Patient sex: M
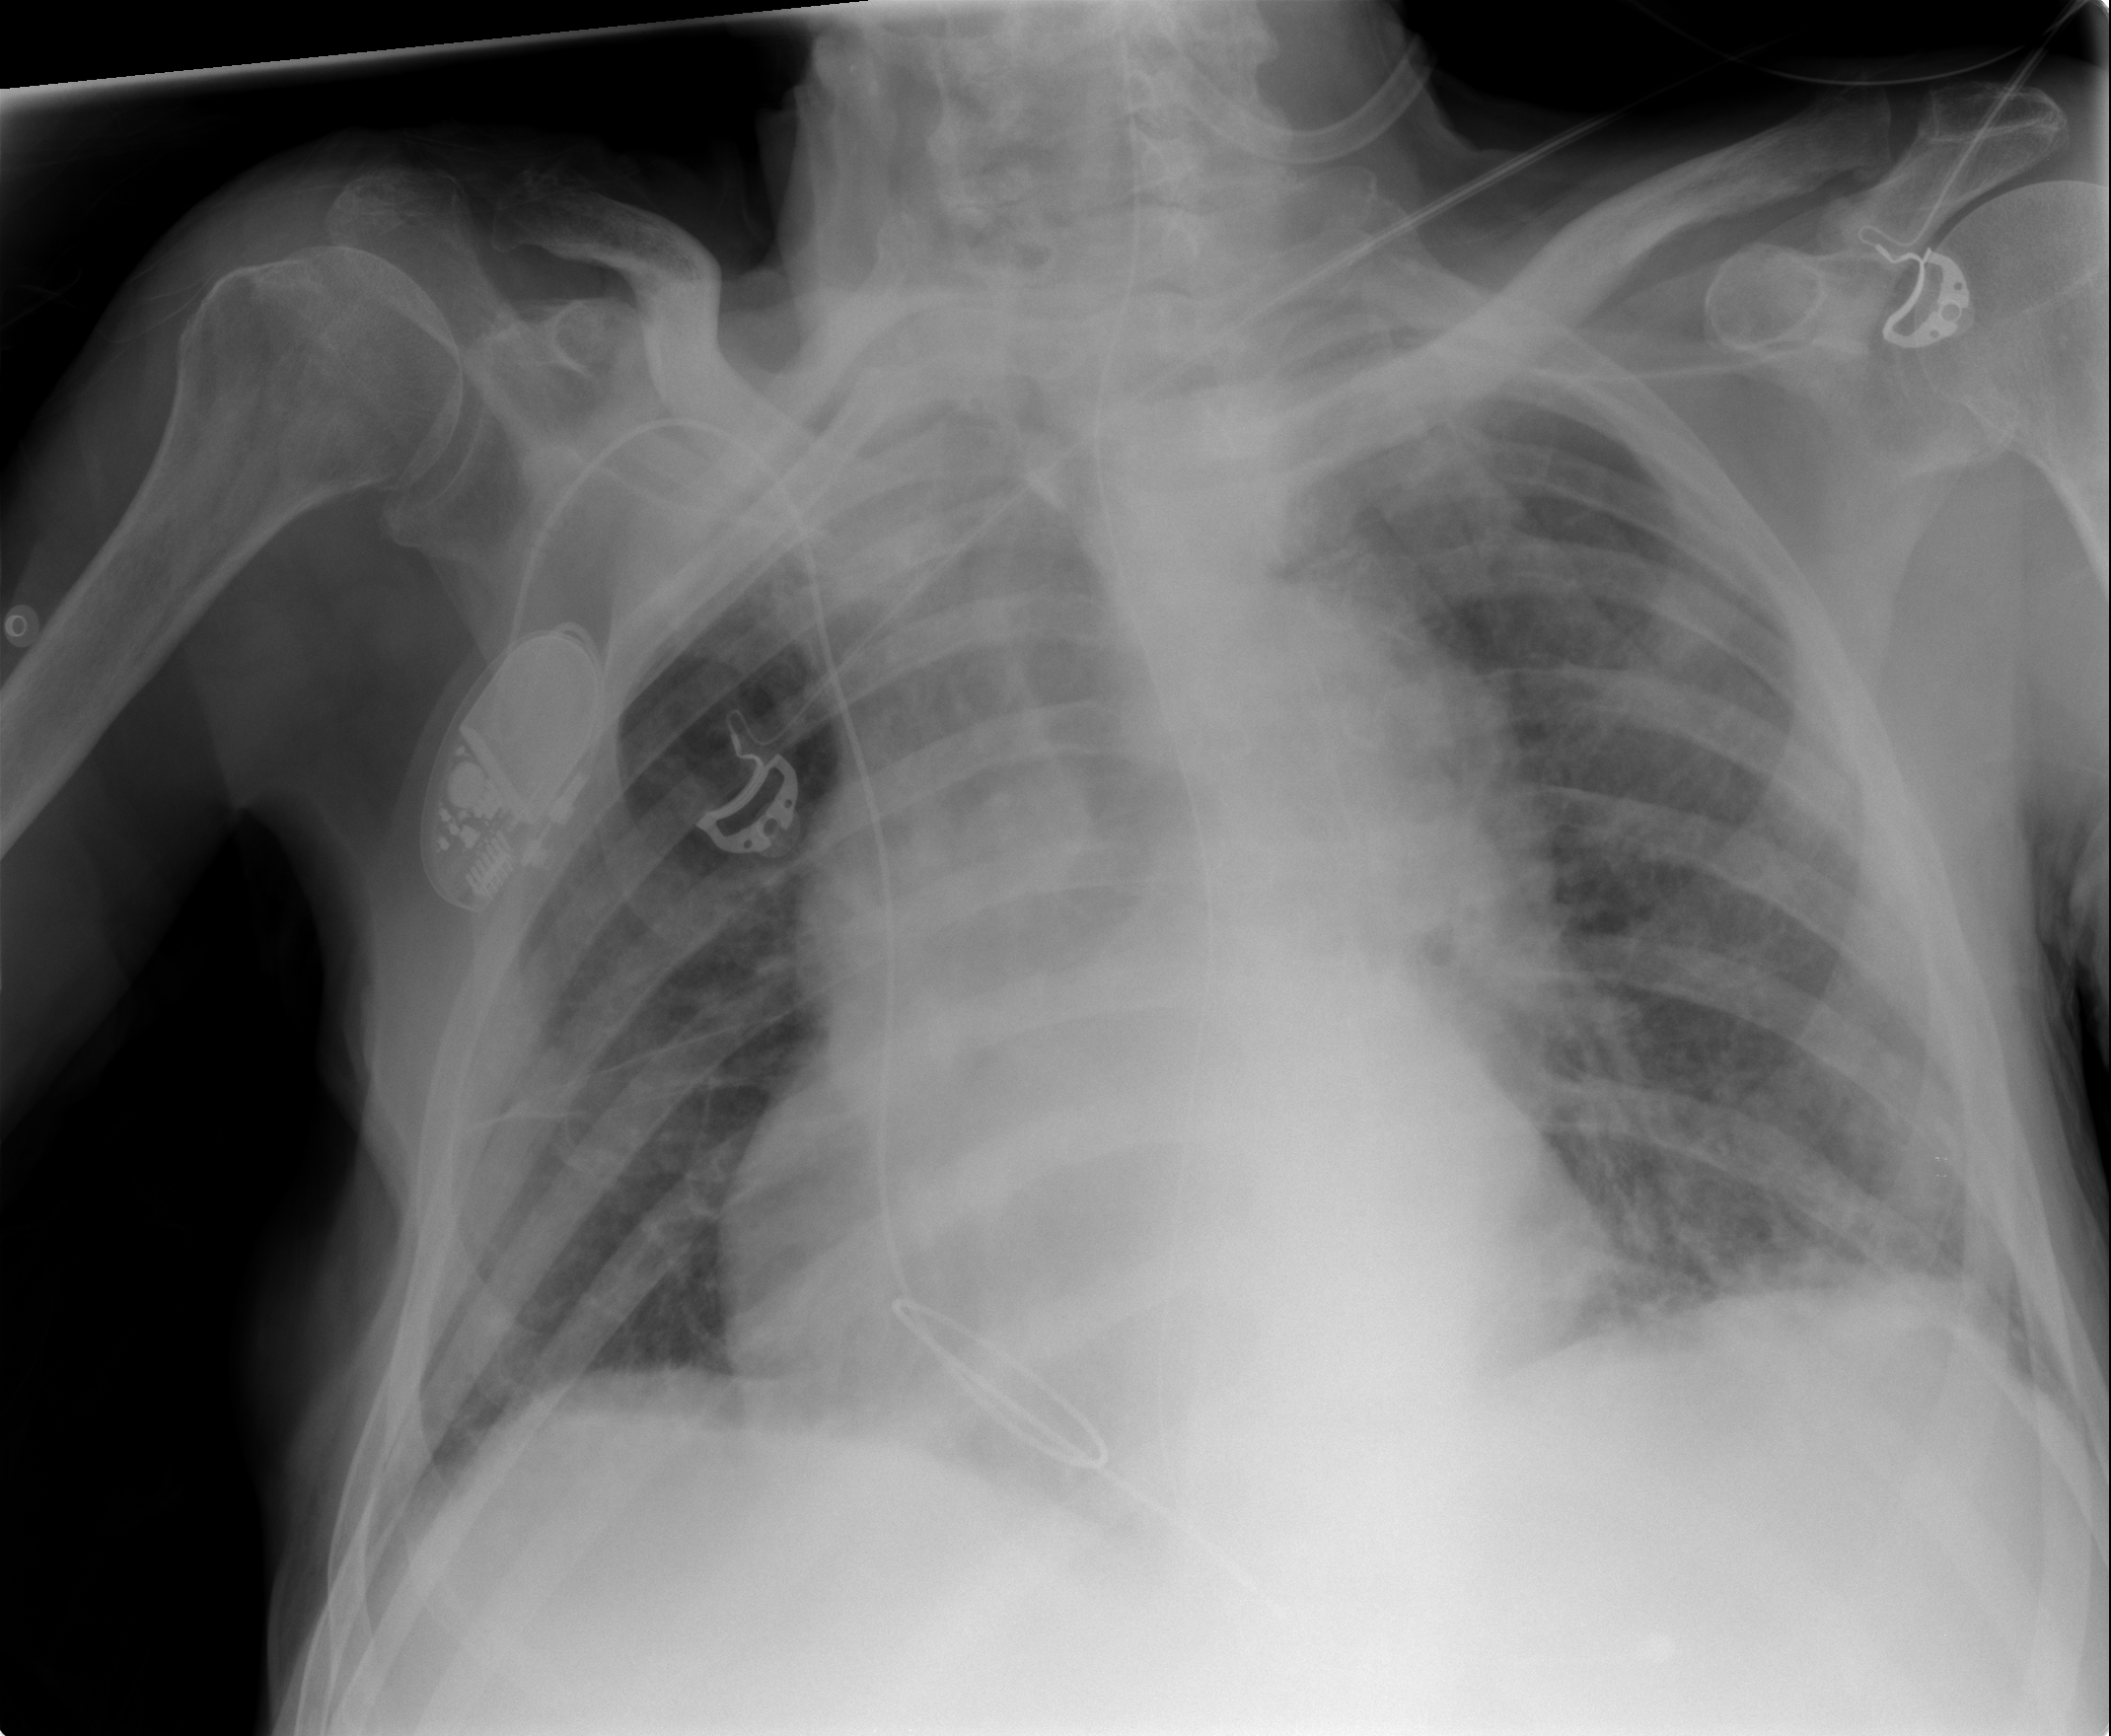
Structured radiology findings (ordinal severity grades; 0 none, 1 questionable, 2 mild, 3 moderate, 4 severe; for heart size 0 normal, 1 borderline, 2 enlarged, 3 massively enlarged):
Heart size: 2
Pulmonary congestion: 0
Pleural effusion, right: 0
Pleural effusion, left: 0
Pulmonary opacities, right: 0
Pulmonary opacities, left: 0
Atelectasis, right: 0
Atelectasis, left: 2